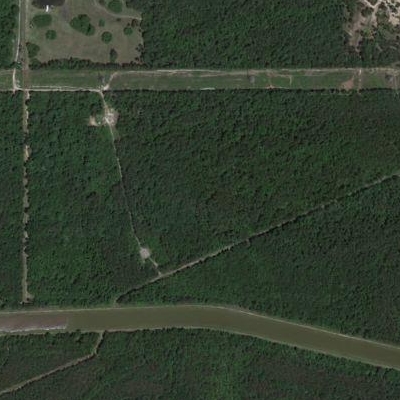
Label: Forest